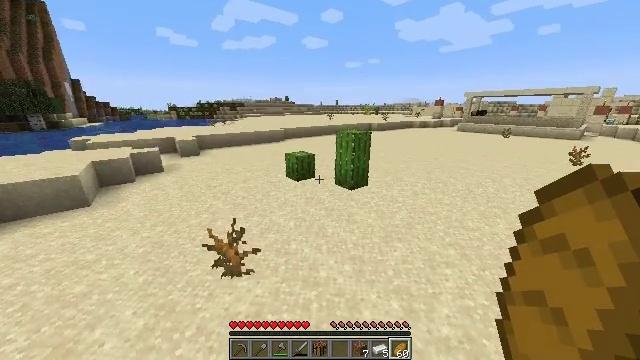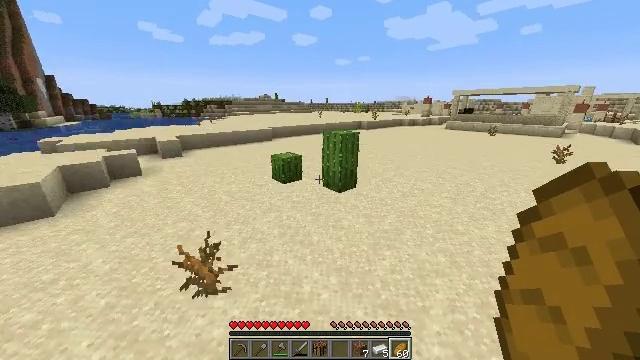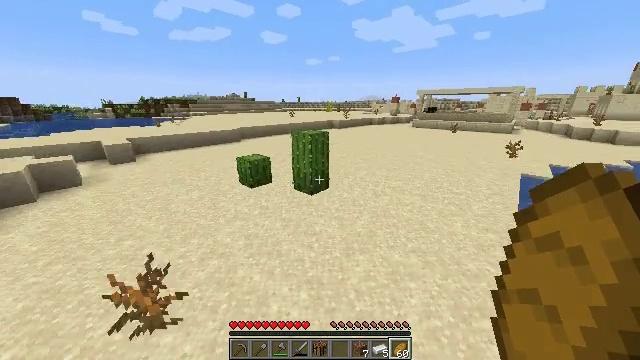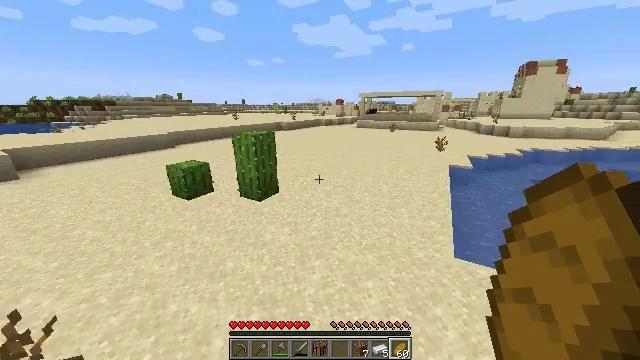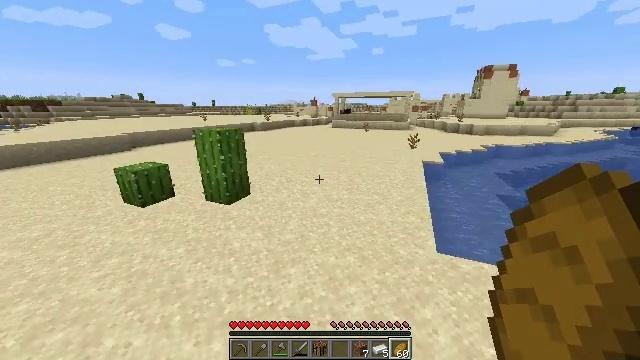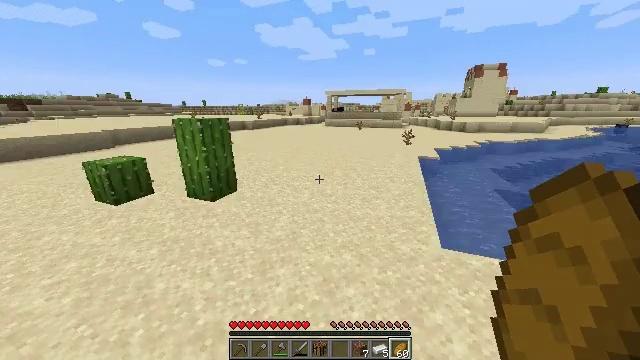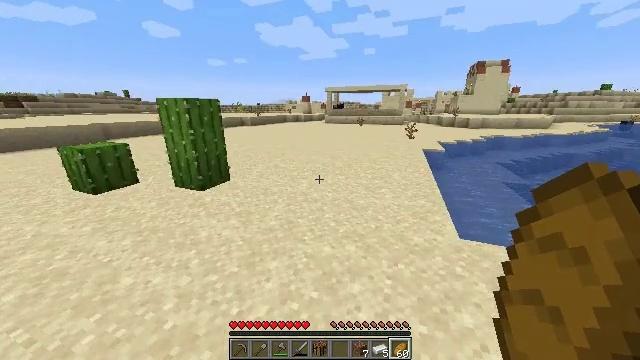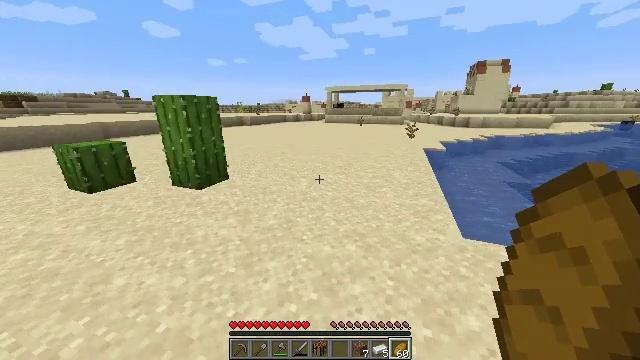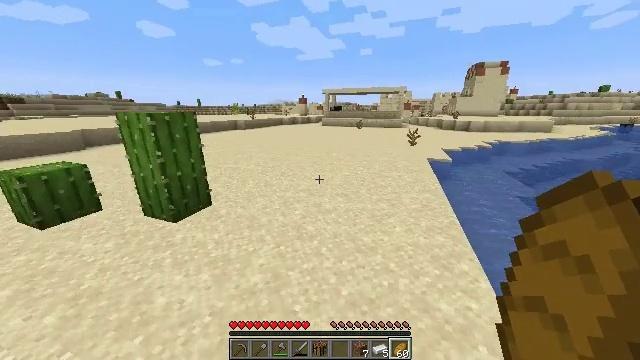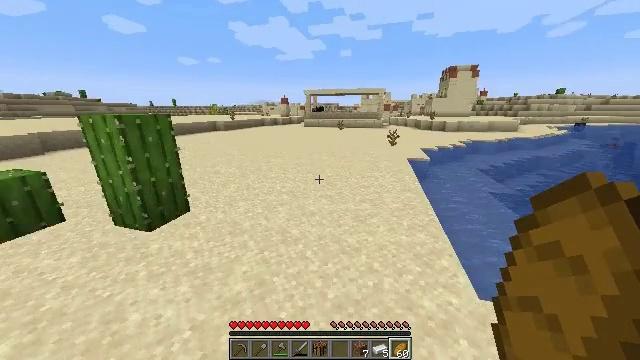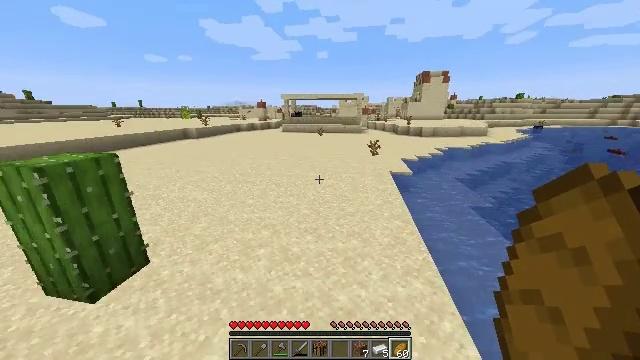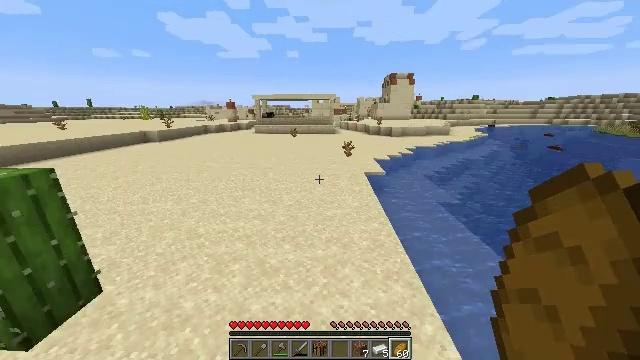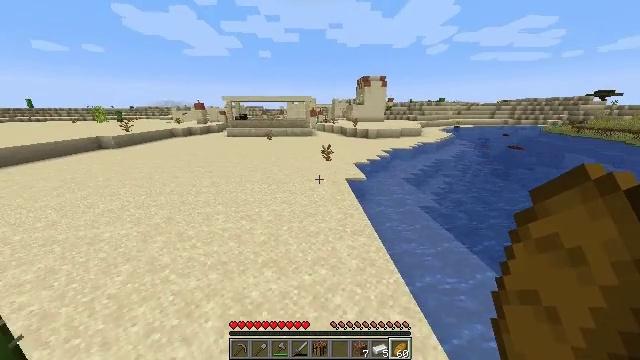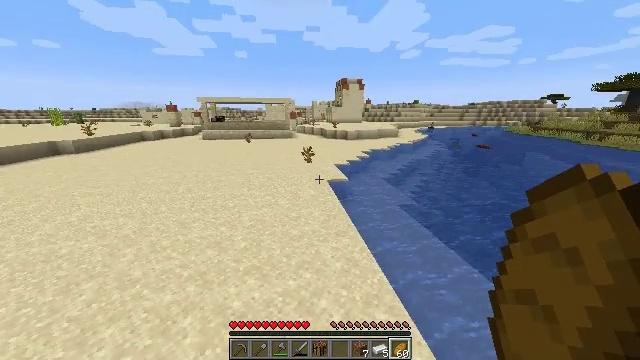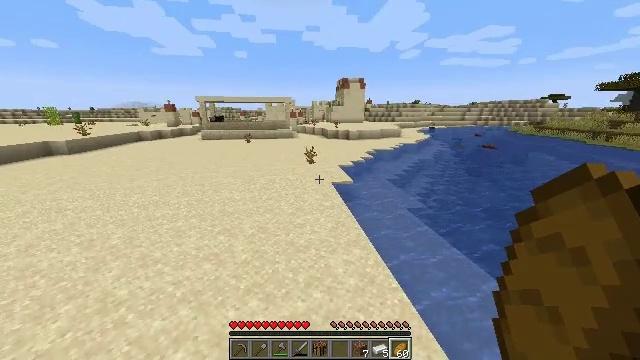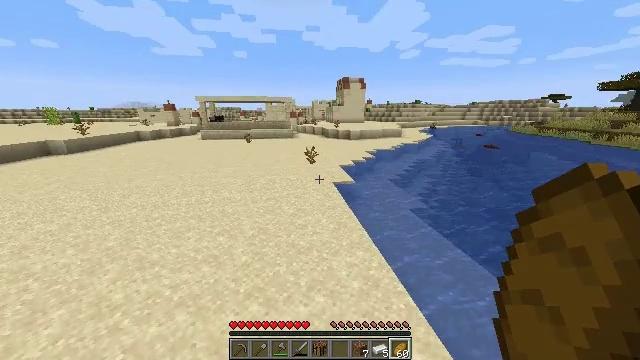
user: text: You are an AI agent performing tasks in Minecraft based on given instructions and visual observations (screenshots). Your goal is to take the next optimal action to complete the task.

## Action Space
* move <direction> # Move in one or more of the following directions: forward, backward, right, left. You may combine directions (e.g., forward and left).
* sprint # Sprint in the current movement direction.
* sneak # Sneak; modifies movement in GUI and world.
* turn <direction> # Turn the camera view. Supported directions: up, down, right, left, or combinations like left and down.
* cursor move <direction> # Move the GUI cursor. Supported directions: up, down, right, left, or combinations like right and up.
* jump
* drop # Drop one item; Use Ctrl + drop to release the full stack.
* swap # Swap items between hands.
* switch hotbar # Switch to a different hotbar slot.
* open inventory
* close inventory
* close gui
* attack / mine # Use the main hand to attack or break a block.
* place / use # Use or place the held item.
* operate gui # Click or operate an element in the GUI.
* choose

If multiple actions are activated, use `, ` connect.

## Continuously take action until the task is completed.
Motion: motion action
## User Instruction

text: Mine the lime bed to collect it.
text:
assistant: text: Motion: move forward and move right, sprint, turn right, jump
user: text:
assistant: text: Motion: move forward and move right, sprint, turn right, jump
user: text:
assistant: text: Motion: move forward and move right, sprint, turn right, jump
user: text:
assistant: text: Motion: move forward, sprint, turn right, jump
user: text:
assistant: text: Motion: move forward, sprint, turn right, jump
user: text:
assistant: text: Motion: move forward, sprint, jump
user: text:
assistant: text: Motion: move forward, sprint, jump
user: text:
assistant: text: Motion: move forward, sprint, jump
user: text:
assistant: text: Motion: move forward, sprint, turn right, jump
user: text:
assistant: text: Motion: move forward, sprint, turn right, jump
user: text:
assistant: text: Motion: move forward, sprint, turn right, jump
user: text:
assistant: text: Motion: move forward, sprint, turn right, jump
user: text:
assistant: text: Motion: move forward, sprint, turn right, jump
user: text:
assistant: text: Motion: move forward, sprint, jump
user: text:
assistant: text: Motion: move forward, sprint, jump
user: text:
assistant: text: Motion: move forward, sprint, jump
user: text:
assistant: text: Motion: move forward, sprint, jump
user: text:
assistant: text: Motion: move forward, sprint, jump
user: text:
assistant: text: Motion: move forward, sprint, jump
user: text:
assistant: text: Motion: move forward, sprint, jump
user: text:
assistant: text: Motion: move forward, sprint, jump
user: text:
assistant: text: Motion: move forward, sprint, turn right, jump
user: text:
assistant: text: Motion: move forward, sprint, turn right, jump
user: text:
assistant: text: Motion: move forward, sprint, turn right and up, jump
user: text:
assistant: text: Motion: move forward, sprint, jump
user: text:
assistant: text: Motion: move forward, sprint, jump
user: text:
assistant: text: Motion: move forward, sprint, jump
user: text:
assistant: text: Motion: move forward, sprint, jump
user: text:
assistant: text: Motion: move forward, sprint, jump
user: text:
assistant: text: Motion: move forward, sprint, jump